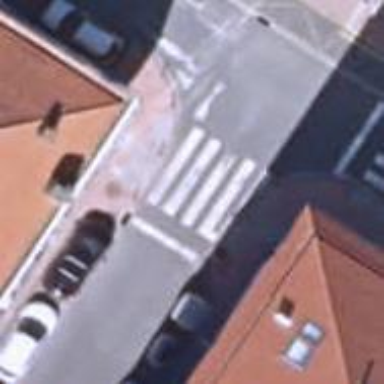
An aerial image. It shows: Uncontrolled road crossing.